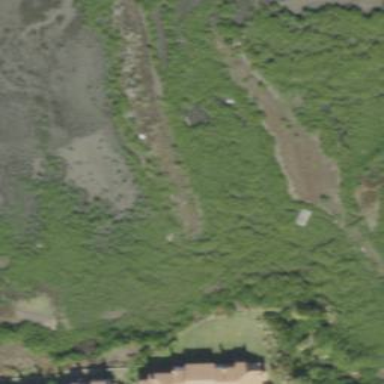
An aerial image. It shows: Marshy wetland area.